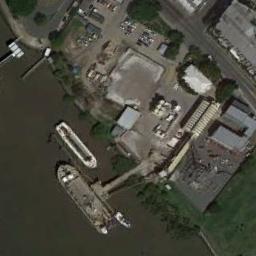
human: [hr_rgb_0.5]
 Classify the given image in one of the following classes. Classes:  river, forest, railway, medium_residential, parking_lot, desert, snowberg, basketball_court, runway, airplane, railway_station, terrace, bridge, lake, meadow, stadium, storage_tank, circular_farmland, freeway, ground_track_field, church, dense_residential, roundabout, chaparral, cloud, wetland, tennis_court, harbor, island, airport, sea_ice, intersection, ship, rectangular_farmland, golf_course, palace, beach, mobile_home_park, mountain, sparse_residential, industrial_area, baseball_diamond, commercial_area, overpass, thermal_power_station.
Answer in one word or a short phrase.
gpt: ship